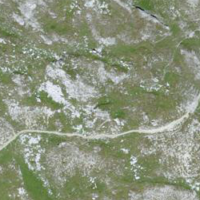
EUNIS habitat code: 26
Species observed at this site:
Dryas octopetala